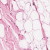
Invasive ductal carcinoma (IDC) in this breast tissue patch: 0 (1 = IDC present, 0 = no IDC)